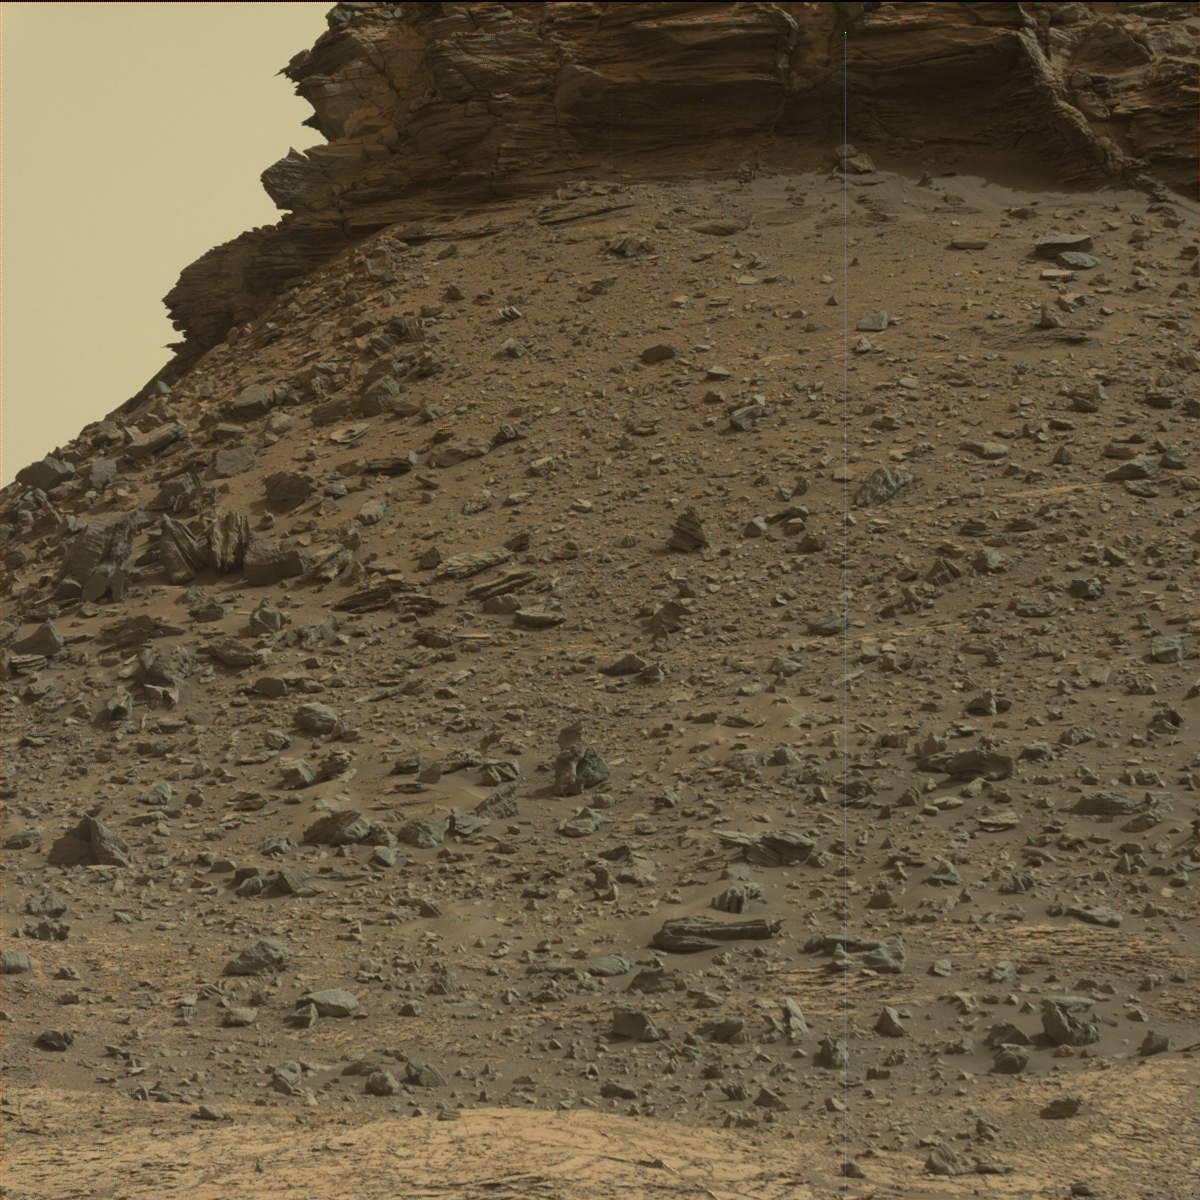
Terrain classes present: Bedrock, Sand / Soil, Sky